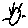
Label: sun